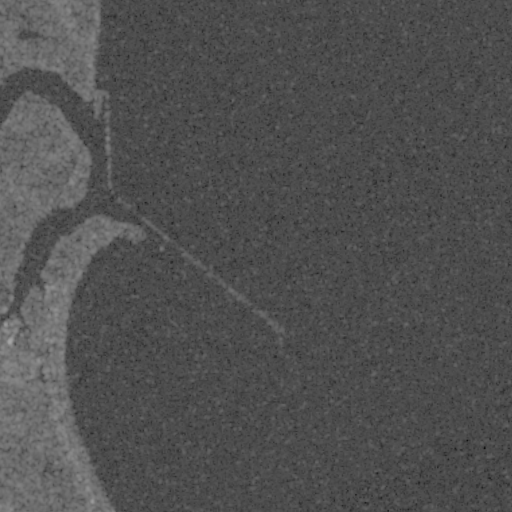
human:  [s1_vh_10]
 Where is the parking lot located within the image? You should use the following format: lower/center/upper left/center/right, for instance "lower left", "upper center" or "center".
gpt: The parking lot is located in the center left of the image.
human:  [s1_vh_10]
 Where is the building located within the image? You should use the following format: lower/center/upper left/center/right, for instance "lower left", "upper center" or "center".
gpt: The building is located in the lower left of the image.
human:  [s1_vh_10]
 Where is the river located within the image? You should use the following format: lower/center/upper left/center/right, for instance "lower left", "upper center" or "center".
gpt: The river is located in the left of the image.
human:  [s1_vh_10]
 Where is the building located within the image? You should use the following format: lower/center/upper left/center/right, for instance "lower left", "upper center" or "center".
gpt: The building is located in the lower left of the image.
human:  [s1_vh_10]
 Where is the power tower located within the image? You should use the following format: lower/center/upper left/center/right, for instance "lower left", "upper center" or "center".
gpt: There is no power tower in the image.

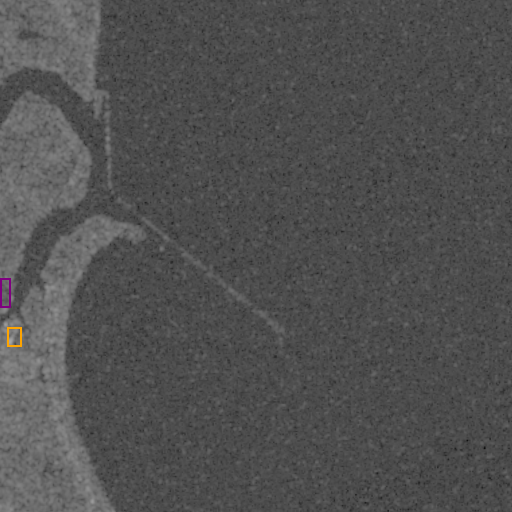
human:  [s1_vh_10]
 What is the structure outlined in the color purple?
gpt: The structure outlined in purple is a parking lot.
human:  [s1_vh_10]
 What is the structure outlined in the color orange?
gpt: The structure outlined in orange is a building.
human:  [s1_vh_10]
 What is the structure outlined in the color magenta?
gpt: There is no magenta outline.